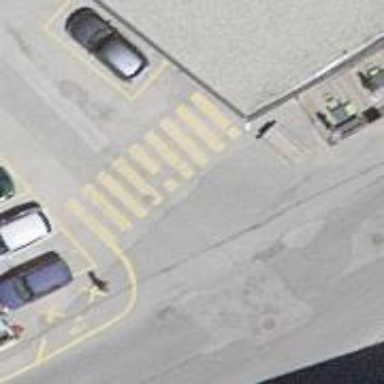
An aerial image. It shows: Marked crossing with zebra stripes on the road.